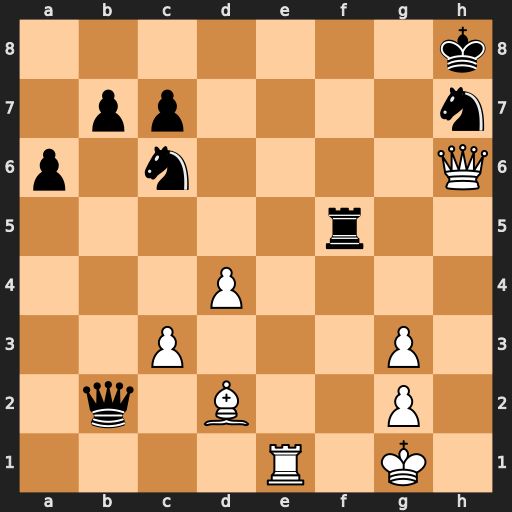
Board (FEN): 7k/1pp4n/p1n4Q/5r2/3P4/2P3P1/1q1B2P1/4R1K1
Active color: w
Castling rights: -
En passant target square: -
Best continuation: Re8+ Rf8 Rxf8#